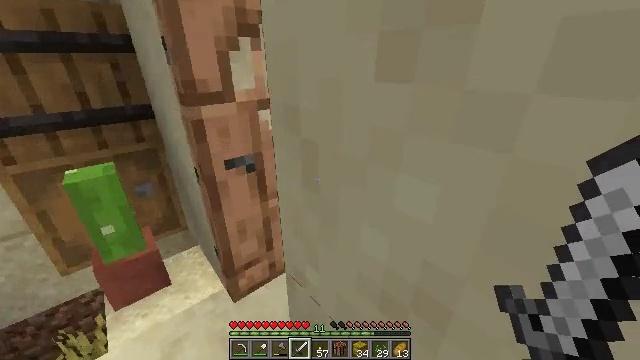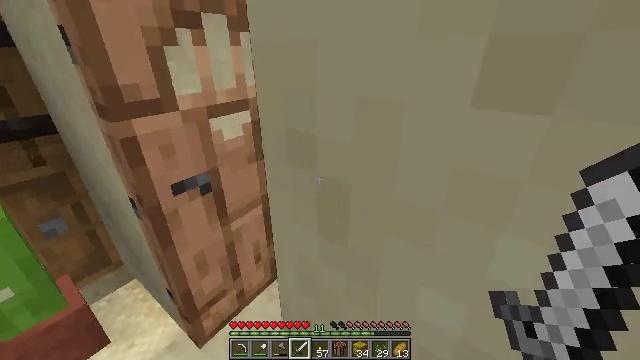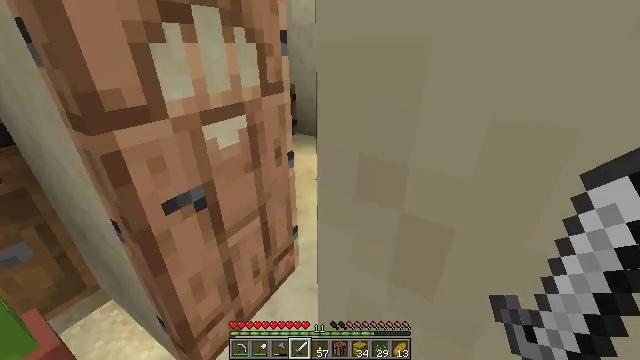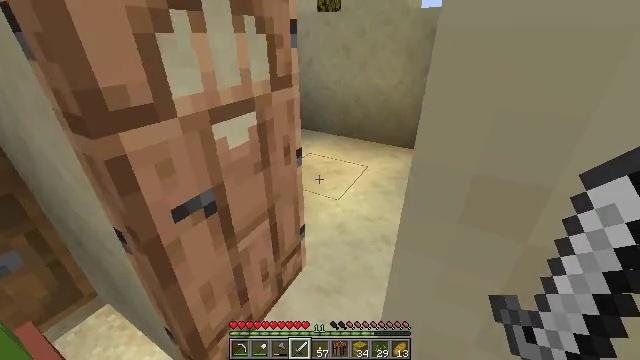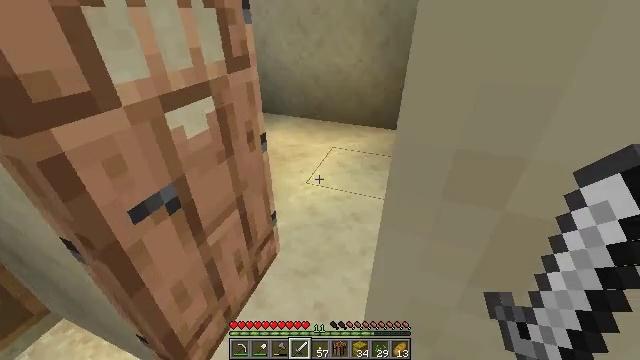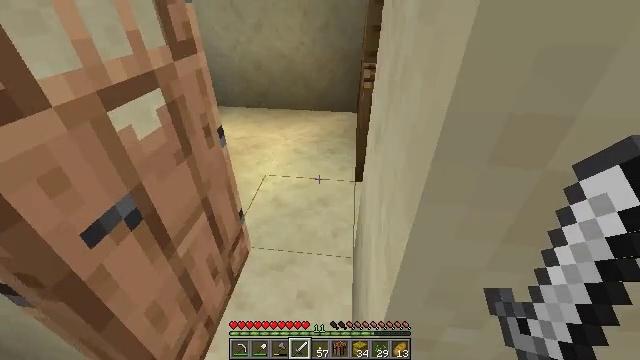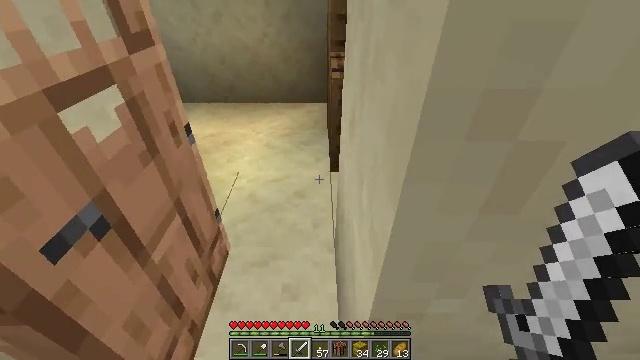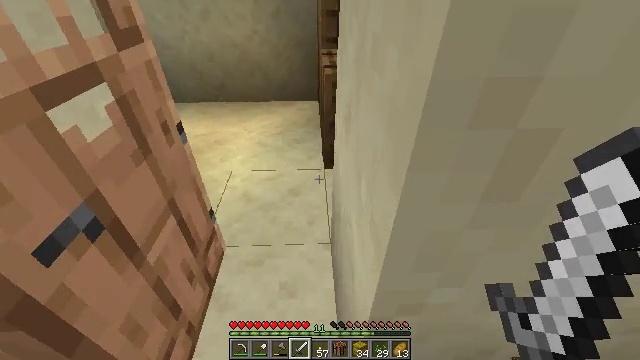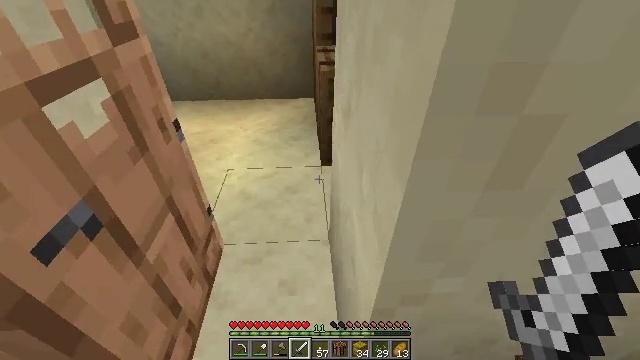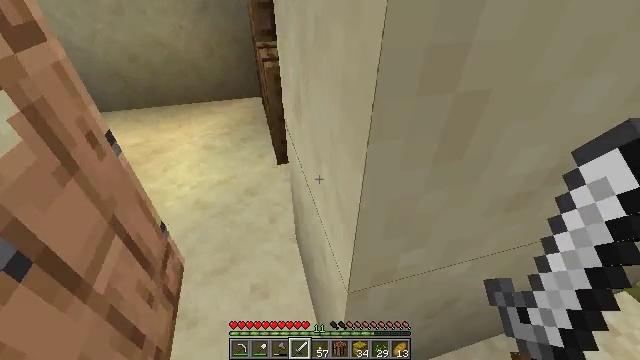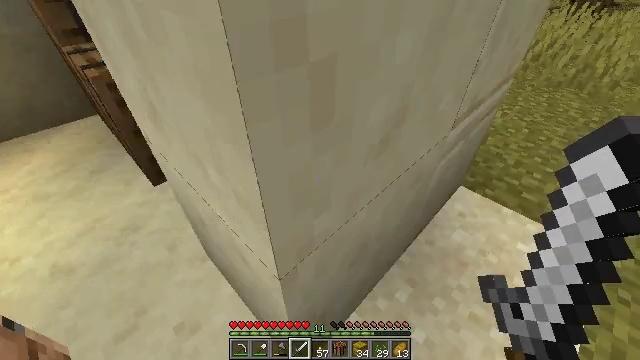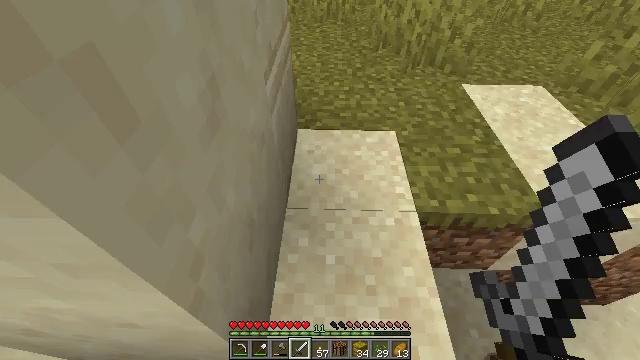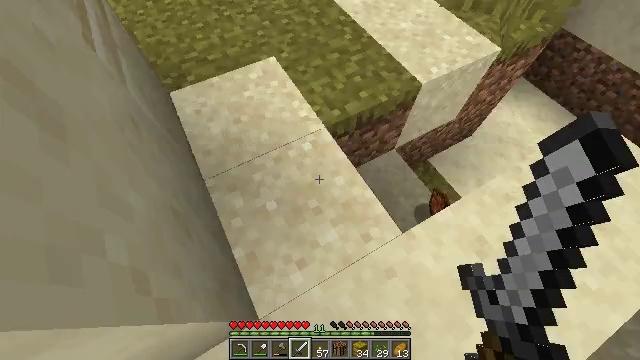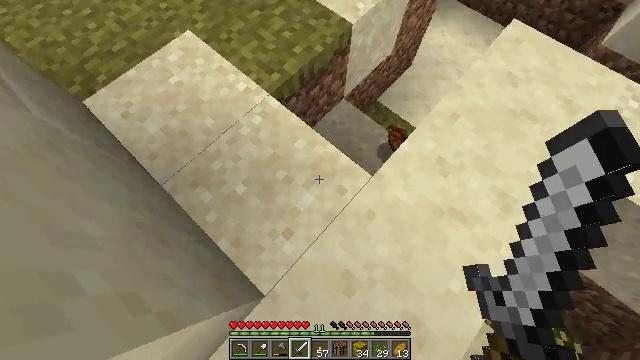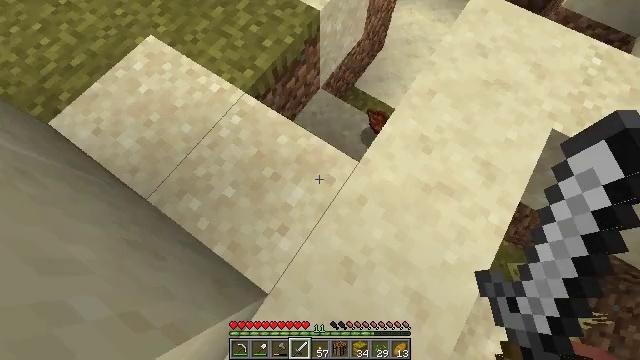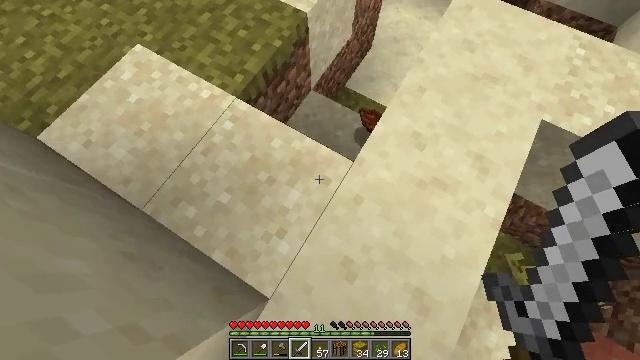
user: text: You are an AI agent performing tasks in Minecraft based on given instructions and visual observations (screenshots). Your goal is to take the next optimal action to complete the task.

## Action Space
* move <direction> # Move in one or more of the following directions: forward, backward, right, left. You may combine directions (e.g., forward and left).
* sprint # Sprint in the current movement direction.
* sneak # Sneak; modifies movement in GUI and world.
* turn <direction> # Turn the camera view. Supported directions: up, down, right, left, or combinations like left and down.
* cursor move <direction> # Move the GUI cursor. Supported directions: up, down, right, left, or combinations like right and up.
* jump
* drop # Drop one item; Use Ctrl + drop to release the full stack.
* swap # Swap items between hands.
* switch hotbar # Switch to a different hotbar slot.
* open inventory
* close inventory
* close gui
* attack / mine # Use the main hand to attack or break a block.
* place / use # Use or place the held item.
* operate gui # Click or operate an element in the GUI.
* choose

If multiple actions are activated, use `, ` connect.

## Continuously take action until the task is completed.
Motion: motion action
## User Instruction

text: Retrieve the lime bed from its current location.
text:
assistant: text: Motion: move forward, sprint, turn right
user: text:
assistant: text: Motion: move forward, sprint, turn right
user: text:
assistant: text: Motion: move forward, sprint, turn right and down
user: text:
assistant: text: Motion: move forward, sprint, turn right and down
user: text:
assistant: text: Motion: turn right and down
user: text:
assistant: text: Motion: turn right and down
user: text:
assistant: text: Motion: turn right
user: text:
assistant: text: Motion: turn right
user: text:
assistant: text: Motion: turn right
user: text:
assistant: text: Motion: turn right and down
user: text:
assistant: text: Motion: turn right and down
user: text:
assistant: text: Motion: turn right and down
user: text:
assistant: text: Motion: turn right and down
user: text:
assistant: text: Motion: turn right and down
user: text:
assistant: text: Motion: turn right
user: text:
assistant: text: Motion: move right
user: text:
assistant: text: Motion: move right
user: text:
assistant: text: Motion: move right
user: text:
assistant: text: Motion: turn up
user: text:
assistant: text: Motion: no_op
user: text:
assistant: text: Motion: no_op
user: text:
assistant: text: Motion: move forward
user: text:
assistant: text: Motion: move forward
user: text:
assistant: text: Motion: move forward and move left
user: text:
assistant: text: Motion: move forward and move left
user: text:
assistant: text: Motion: move left, turn right
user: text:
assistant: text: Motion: move left, turn right
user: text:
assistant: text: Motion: move left, turn right and down
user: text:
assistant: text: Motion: turn right and down
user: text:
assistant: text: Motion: turn right